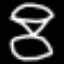
Label: hourglass